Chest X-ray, PA view. Patient: 63 years old, sex M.
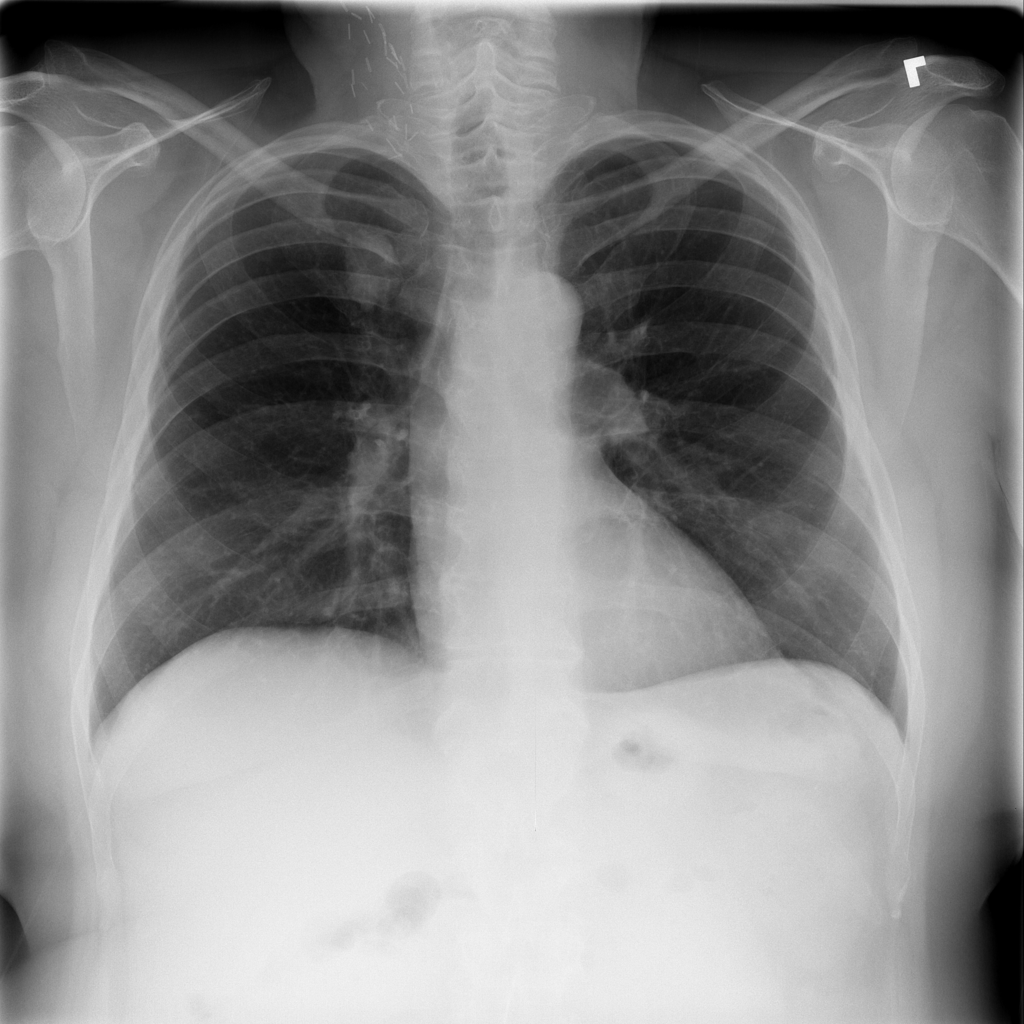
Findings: No Finding